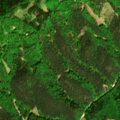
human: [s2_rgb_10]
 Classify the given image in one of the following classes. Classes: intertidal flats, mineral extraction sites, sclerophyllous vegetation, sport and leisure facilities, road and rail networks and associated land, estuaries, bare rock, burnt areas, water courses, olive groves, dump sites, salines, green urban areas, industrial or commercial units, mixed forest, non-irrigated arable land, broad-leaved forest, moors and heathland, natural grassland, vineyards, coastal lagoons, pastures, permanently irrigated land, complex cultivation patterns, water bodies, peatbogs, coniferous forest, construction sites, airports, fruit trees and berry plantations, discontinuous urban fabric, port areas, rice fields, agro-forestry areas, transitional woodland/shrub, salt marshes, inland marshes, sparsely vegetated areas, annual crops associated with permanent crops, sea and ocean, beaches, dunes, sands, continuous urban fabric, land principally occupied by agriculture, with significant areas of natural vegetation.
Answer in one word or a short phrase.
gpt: pastures, broad-leaved forest, coniferous forest, mixed forest